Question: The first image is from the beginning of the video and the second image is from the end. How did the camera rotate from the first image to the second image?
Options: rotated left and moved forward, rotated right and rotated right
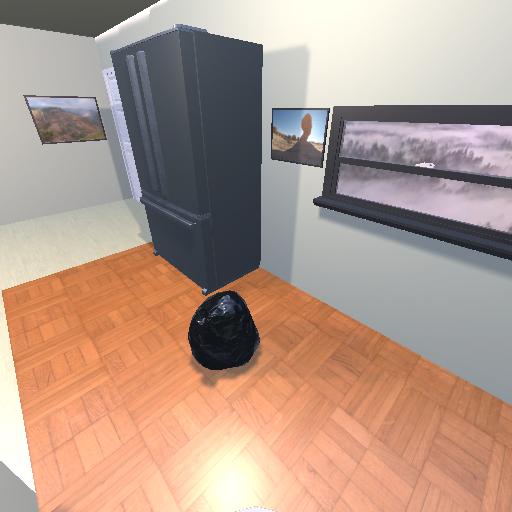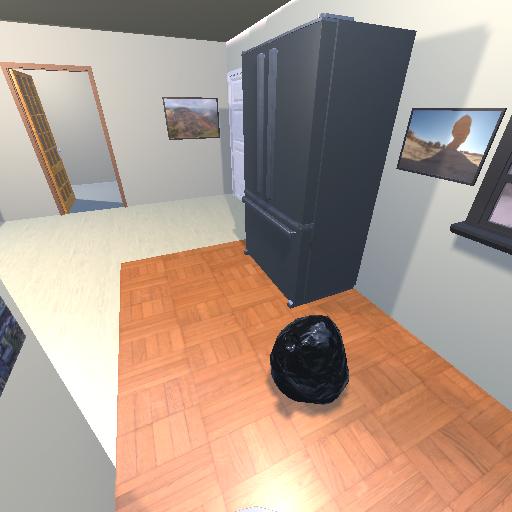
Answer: rotated left and moved forward